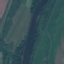
Land use / land cover: River